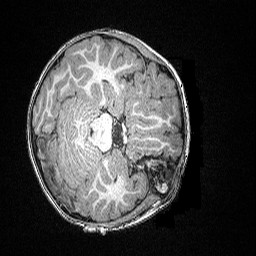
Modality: T1w
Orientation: axial
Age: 72
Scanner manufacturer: siemens
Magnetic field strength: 3 T
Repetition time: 2.5 s
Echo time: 0.00347 s